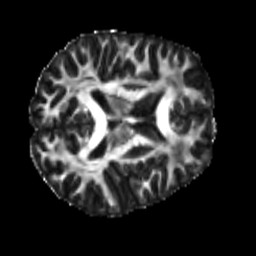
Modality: FA
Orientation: axial
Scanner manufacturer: siemens
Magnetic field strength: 3 T
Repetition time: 4 s
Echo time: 0.0594 s